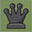
Piece: bQ